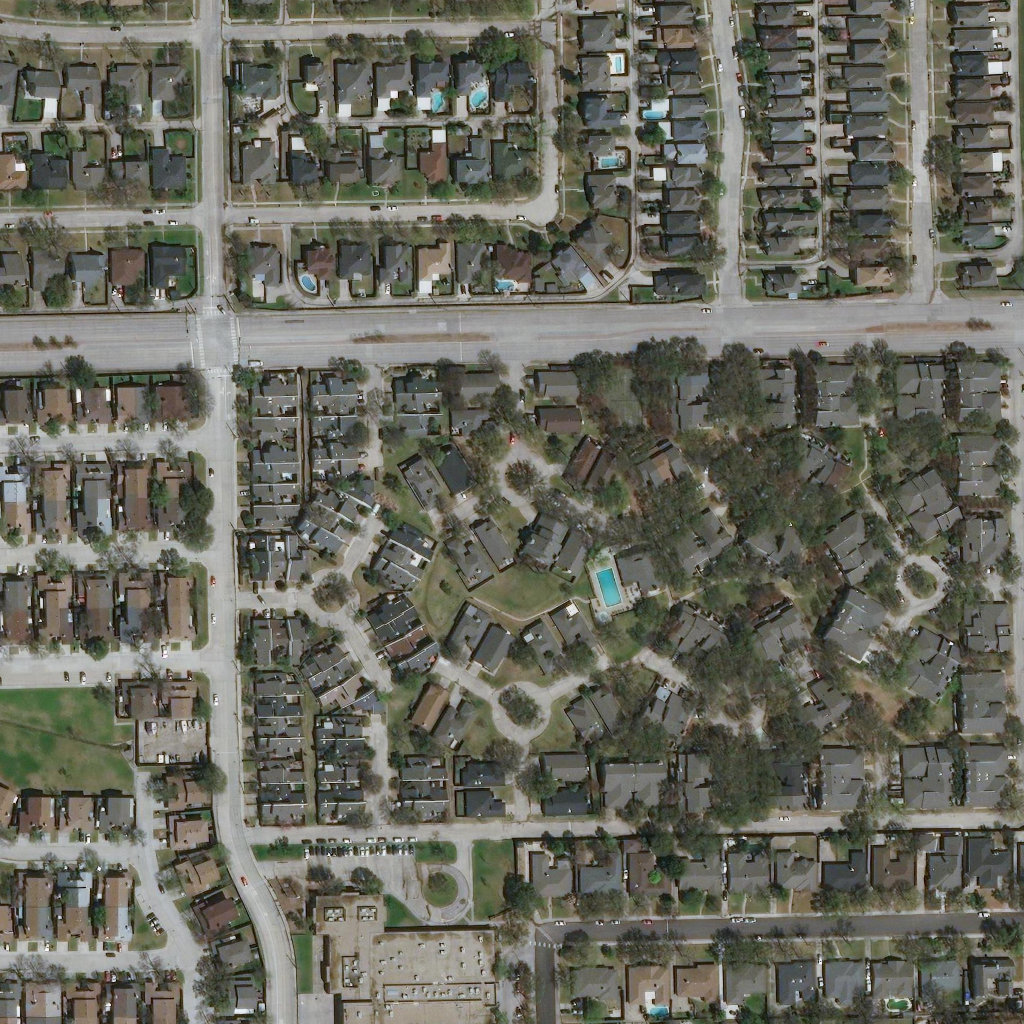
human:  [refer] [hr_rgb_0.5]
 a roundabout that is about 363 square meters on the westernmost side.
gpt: <box>[[29, 55, 35, 60, 0]]</box>

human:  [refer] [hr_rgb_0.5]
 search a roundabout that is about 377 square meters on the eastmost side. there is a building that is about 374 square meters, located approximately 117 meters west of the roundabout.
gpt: <box>[[87, 53, 93, 59, 0]]</box>